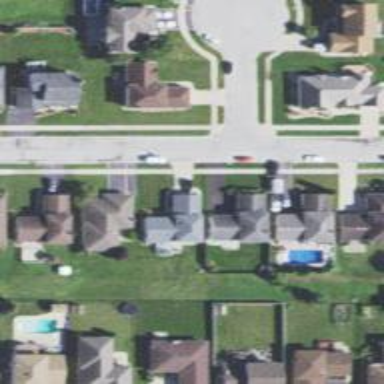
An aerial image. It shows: Residential road.